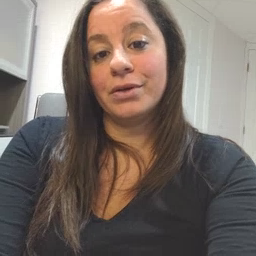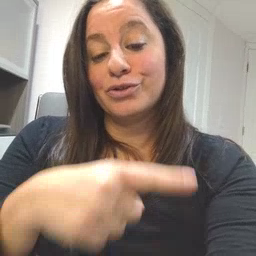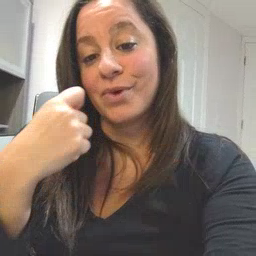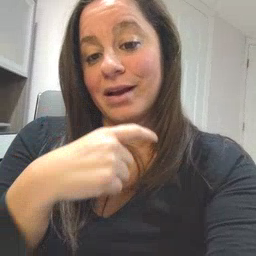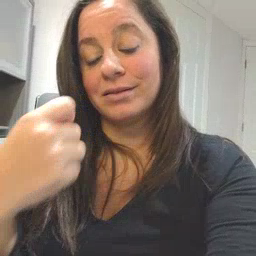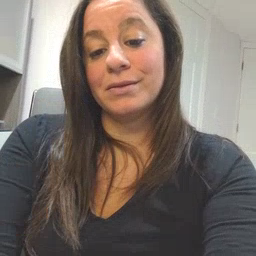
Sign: dryer